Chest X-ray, PA view. Patient: 47 years old, sex F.
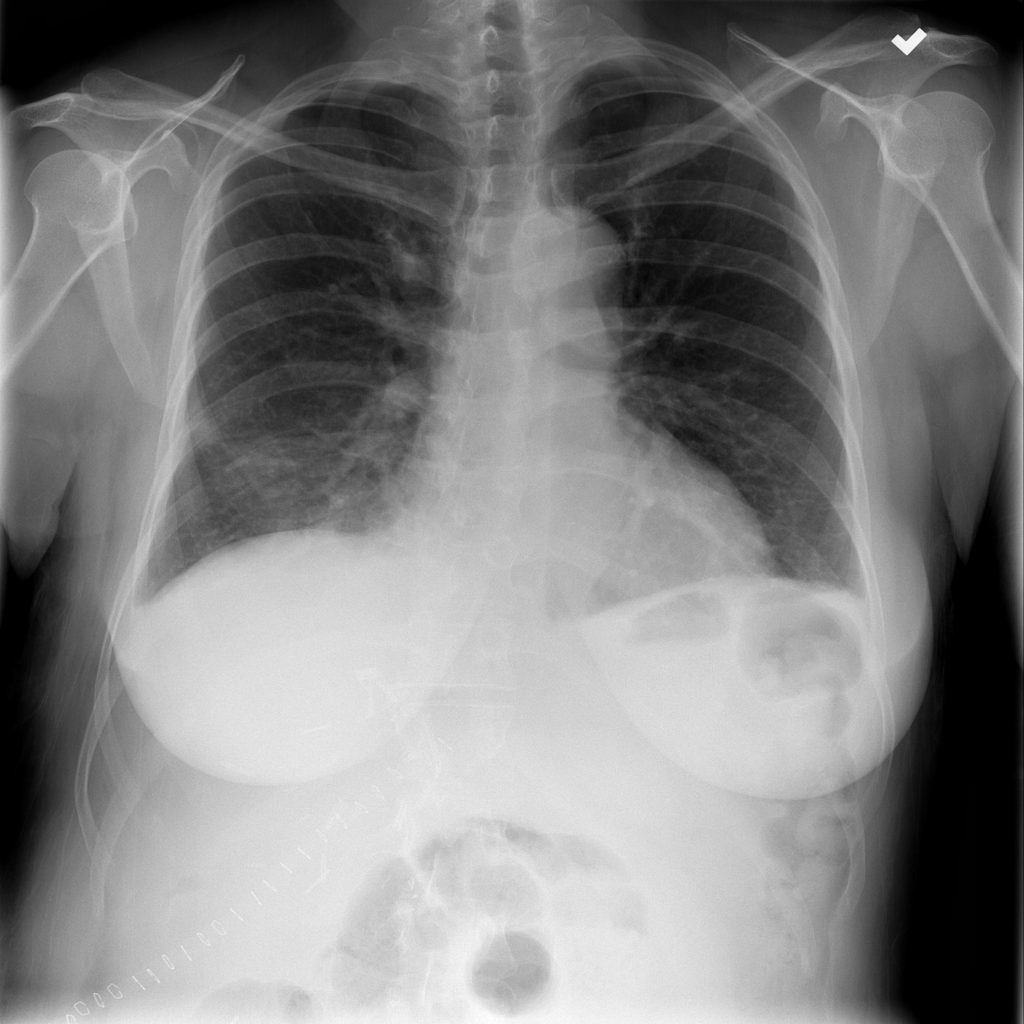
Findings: Effusion, Infiltration, Nodule